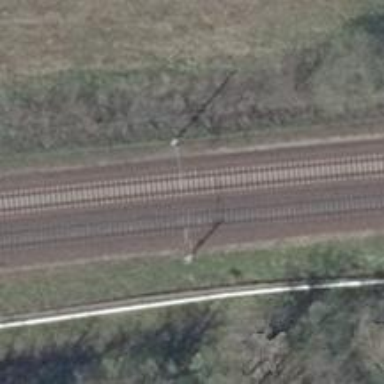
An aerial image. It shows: Railway milestone with catenary mast.